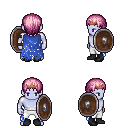
a pixel art fantasy rpg character, male body template, dark elf, purple skin, blue tattered cape, white pants, pink plain hairstyle, bronze tiara, black shoes, shield, four views (front, back, left, right), 2x2 character sprite sheet, small pixel art, hard edges, no anti-aliasing